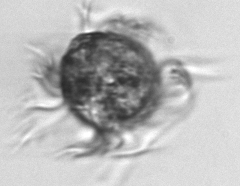
Label: Pelagostrobilidium